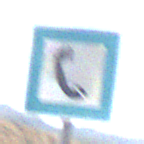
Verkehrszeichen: Fernsprecher
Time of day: Midday
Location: Outdoor (RoadRail)
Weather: Clear
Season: Summer
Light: Natural